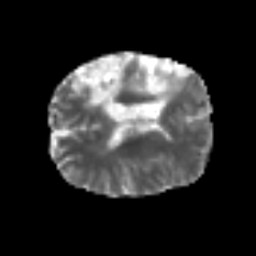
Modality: MD
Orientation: axial
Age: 49
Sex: male
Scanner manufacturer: siemens
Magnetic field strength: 3 T
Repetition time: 6.1 s
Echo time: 0.101 s